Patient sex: M
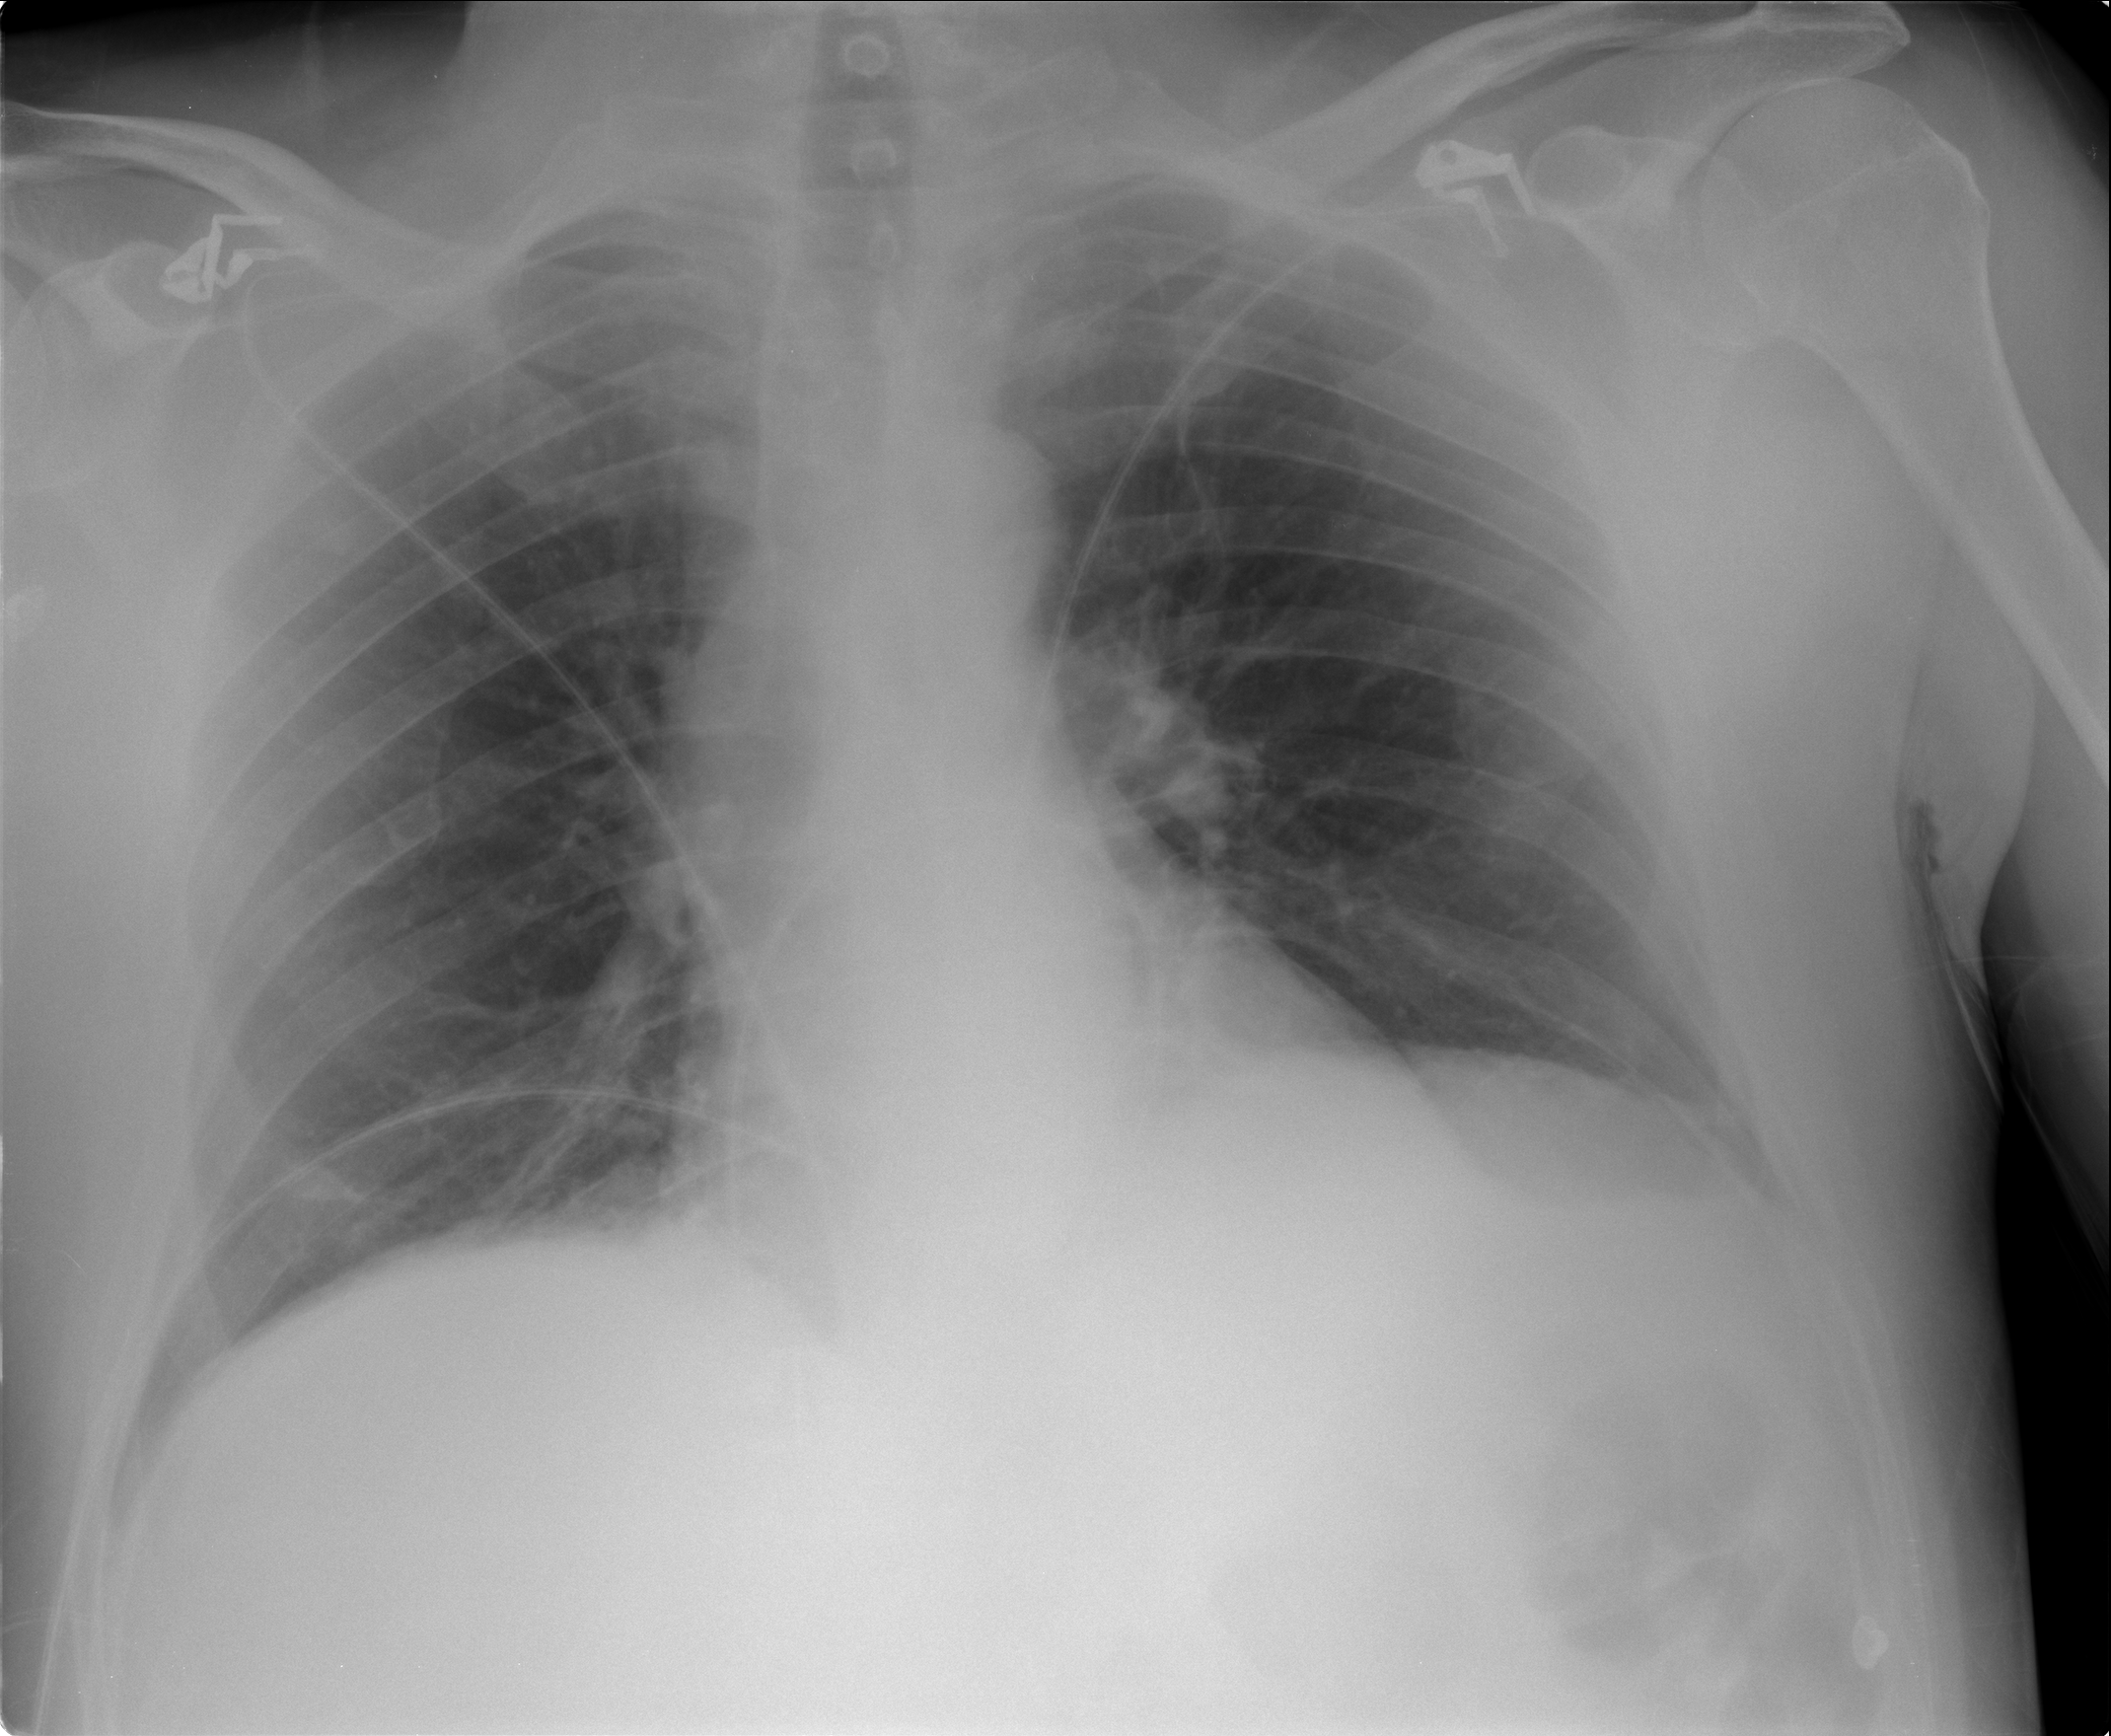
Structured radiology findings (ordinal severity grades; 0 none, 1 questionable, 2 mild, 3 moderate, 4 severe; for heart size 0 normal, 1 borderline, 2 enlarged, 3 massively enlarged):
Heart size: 0
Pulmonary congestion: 0
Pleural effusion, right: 0
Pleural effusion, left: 0
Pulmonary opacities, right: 0
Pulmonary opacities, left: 0
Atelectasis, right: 1
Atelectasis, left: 2